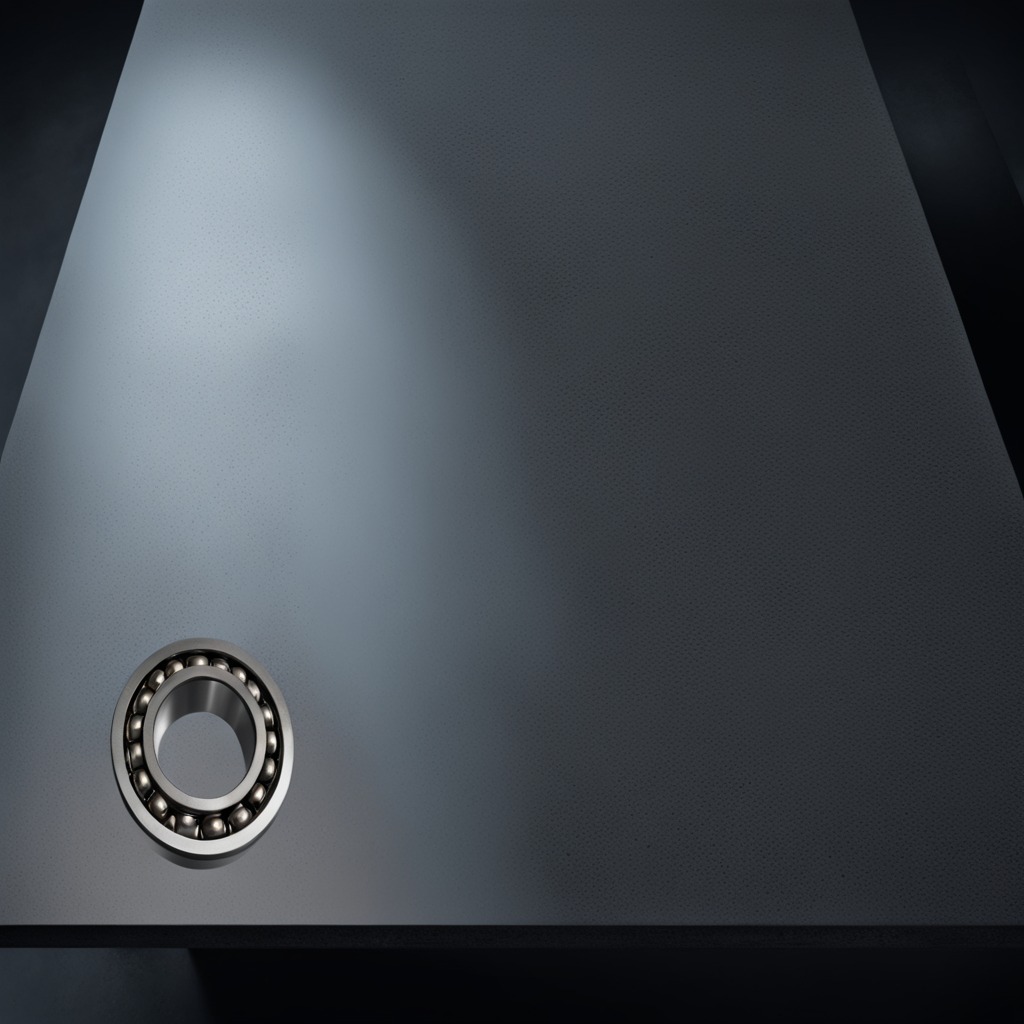
A metal ball bearing is lying on a clean granite table inside a workshop at night dim ambient light soft shadows worn but